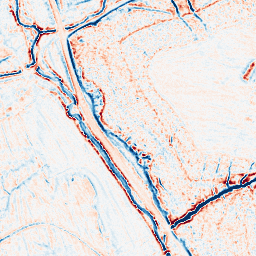
Category: edge_preserving
Decomposition family: bilateral
Decomposition parameters: d: 9
sigma_color: 100
sigma_space: 150
Upsampling method: edge_directed
Upsampling parameters: scale: 2
Upsampling scale: 2